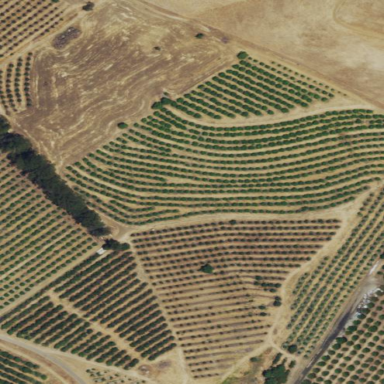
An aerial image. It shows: Orchard.